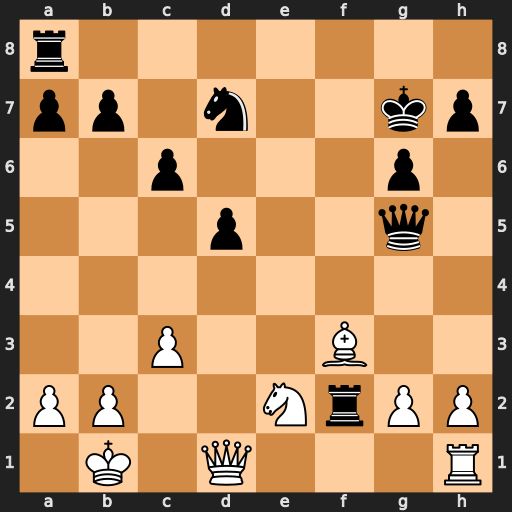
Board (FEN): r7/pp1n2kp/2p3p1/3p2q1/8/2P2B2/PP2NrPP/1K1Q3R
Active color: w
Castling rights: -
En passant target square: -
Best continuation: Qd4+ Ne5 Qxf2 Qf5+ Ka1